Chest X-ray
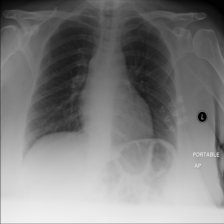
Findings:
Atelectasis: negative
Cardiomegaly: negative
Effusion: negative
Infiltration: negative
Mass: negative
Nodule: negative
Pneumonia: negative
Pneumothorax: negative
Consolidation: negative
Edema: negative
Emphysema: negative
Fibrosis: negative
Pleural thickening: negative
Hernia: negative